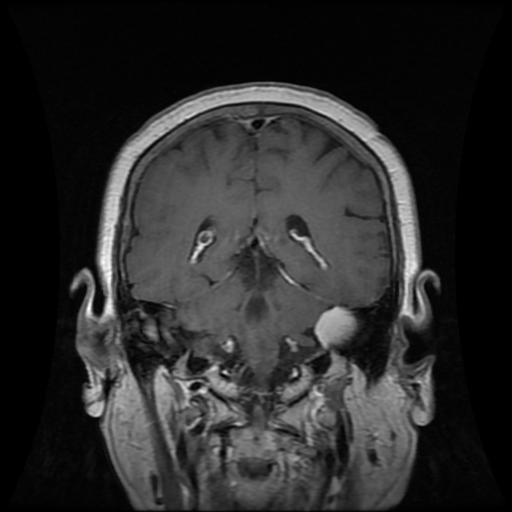
Label: meningioma